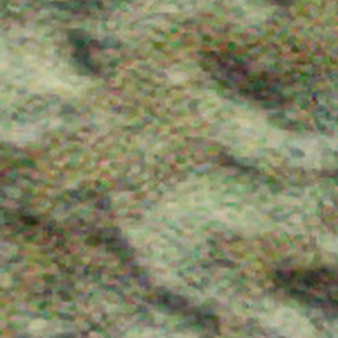
Label: other